Interaction volume radius: 5 \u00c5
Interaction volume height: 25 \u00c5
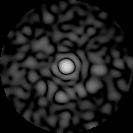
Disorder parameter: 0.854